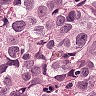
Metastatic tissue present: yes